Question: I've been trying to add data into a table using specific queries. In PHPMyAdmin I've been using:
'''
UPDATE member_food SET food_id ='5' WHERE member_id='5' AND food_type='breakfast'
'''
this works, however when I try to implement it in PHP. It changed the food_id to 1.

Here is my PHP code:
'''
$sql_breakfast1 = "UPDATE member_food SET food_id ='$breakfast1' WHERE member_id='$id' AND food_type='breakfast'";
if ($mysqli->query($sql_breakfast1) === TRUE) {
echo "Query: " . $sql_breakfast1;
} else {
echo "Query: " . $sql_breakfast1 . "<br> Error: " . $mysqli->error;
}
'''
Here is my result when I echo Query:
> Query: UPDATE member_food SET food_id ='8' WHERE member_id='5' AND
food_type='breakfast'
For confirmation that I can send data to the table, if I do it without the AND part, it works. So this works:
> Query: UPDATE member_food SET food_id ='8' WHERE member_id='5'
How do I debug this situation? What's the best way to tackle this?
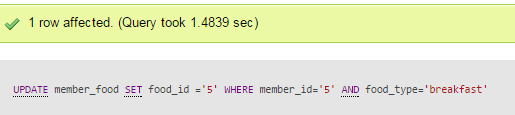
Answer: Do not use php variable directly in the query. .
Also see the server error log or set error info show in the development mode so you will see any notices or errors directly in the browser.
Update
Do not use string in bind param.
Try Like this:
'''
$sql_breakfast1 = "UPDATE member_food SET food_id =? WHERE member_id=? AND food_type=?";
stmt = $mysqli->prepare($sql_breakfast1);
if ( false===$stmt ) {
die($mysqli->error);
}
$sis = 'sis';
$strBreakFast = 'breakfast';
$rc = $stmt->bind_param($sis, $breakfast1, $id, $strBreakFast);
if ( false===$rc ) {
die($stmt->error);
}
$rc = $stmt->execute();
if ( false===$rc ) {
die($stmt->error);
}
$stmt->close()
'''